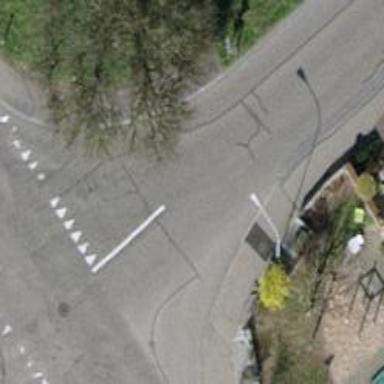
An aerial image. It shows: Uncontrolled zebra crossing on the road.